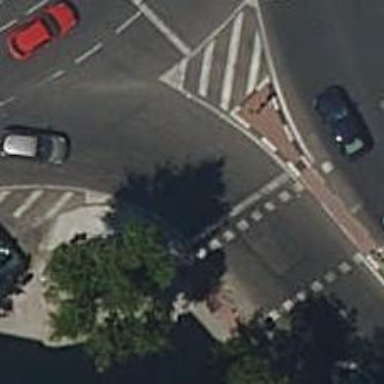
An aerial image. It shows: Road with traffic signals.